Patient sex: M
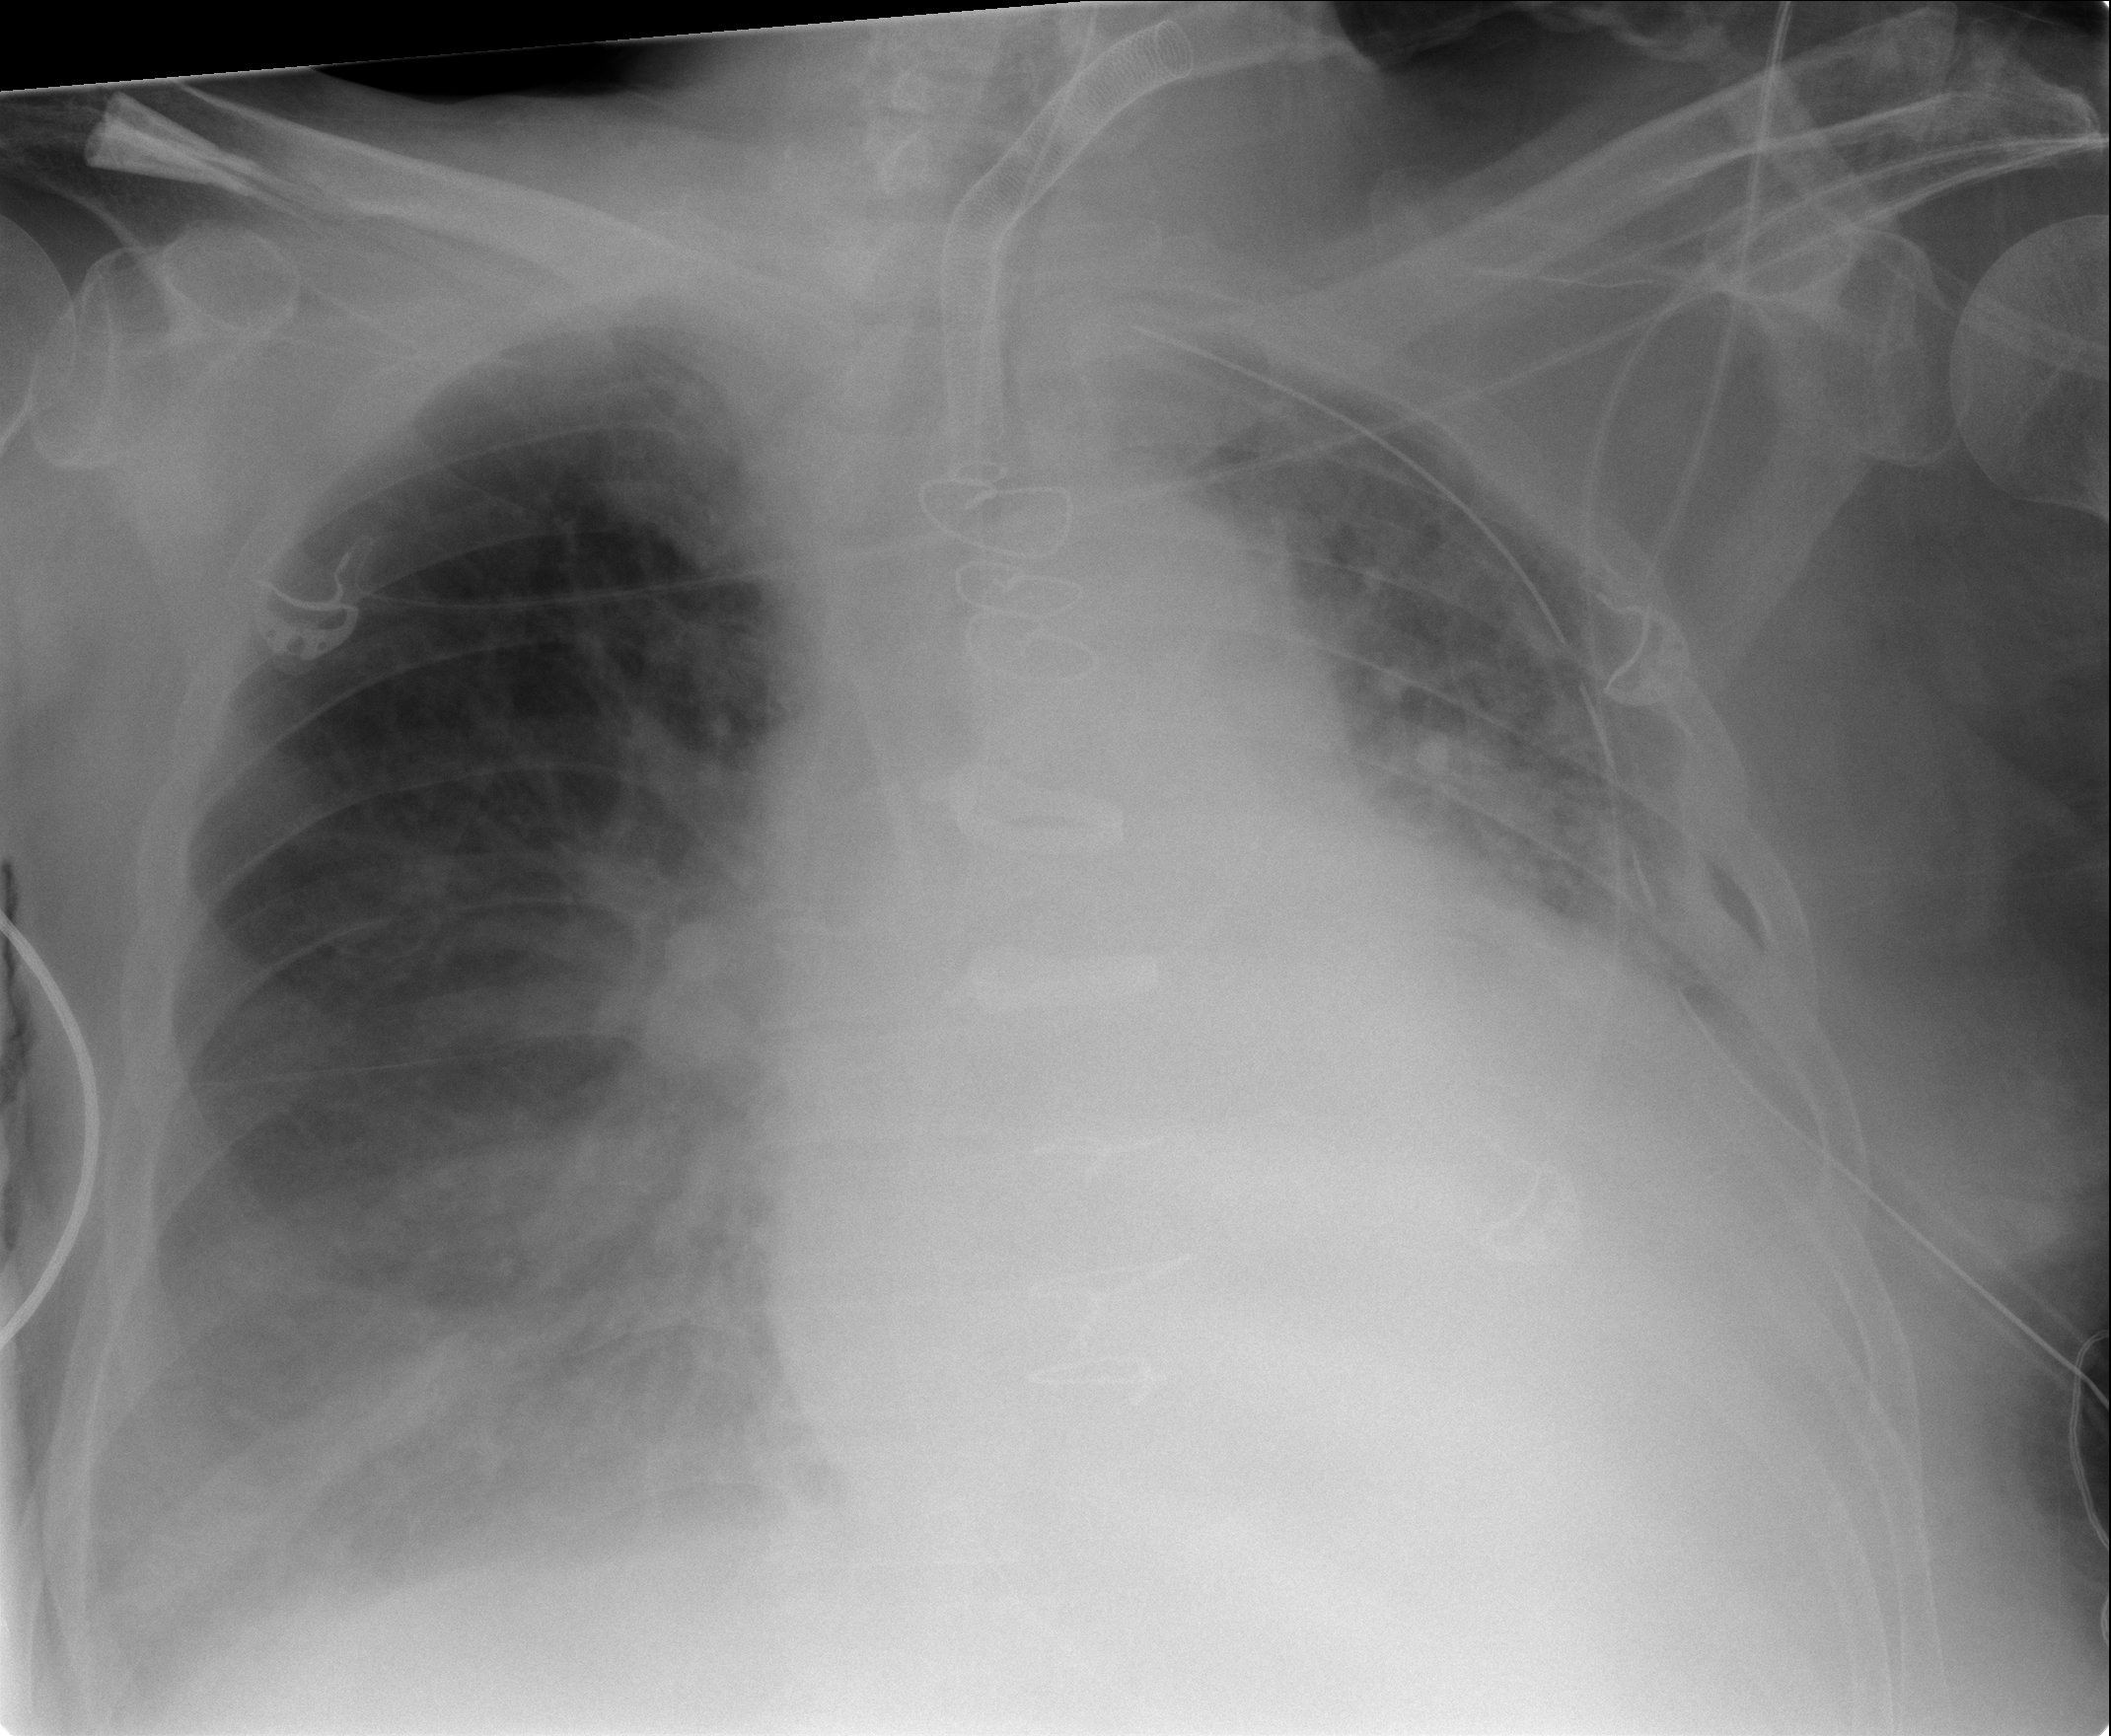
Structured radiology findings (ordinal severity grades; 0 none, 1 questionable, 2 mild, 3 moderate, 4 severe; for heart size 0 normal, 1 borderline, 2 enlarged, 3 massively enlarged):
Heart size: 3
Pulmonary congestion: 2
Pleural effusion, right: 2
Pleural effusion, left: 2
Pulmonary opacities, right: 1
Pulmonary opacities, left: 1
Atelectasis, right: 1
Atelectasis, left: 2